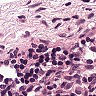
Metastatic tissue present: no